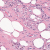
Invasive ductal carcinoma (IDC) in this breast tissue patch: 0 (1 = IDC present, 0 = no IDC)